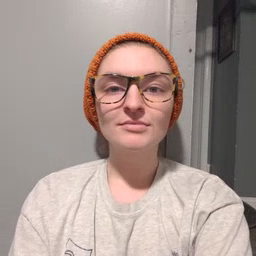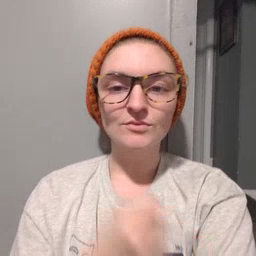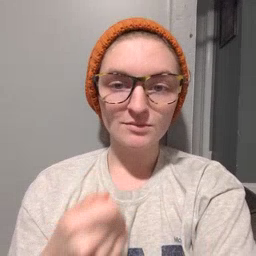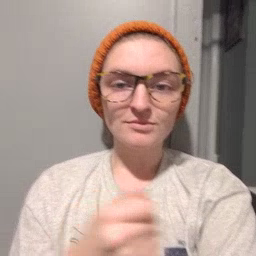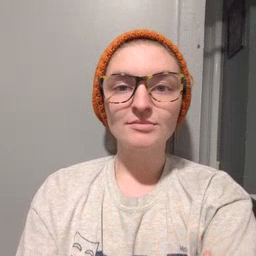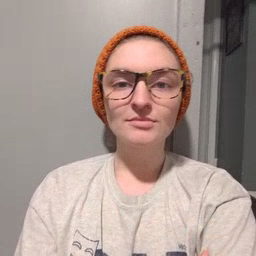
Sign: vacuum